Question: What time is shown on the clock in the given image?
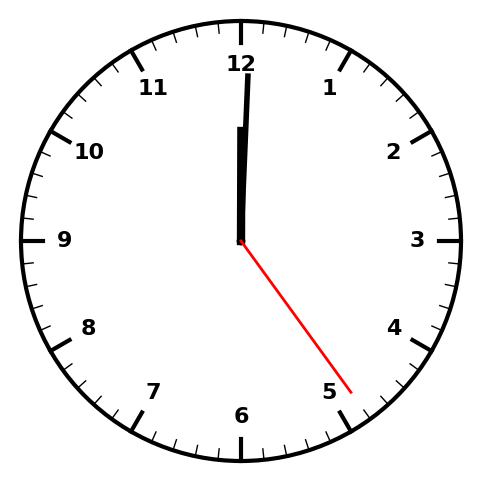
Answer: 12:00:24